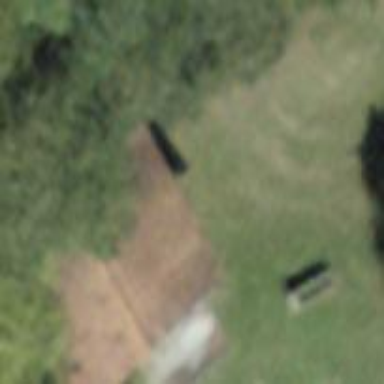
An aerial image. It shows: Rural barn.